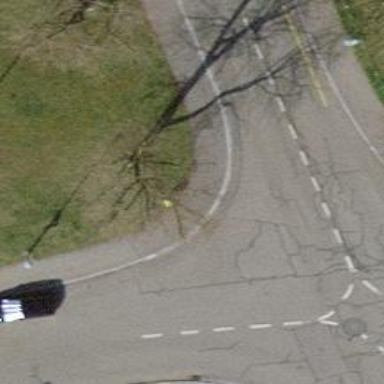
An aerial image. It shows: Post box is visible.